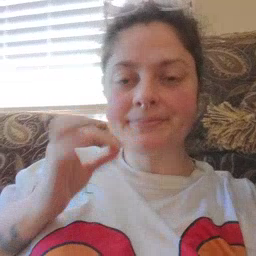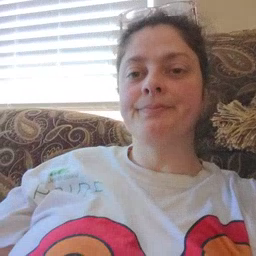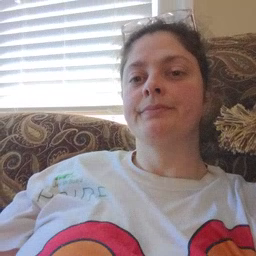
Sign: kitty